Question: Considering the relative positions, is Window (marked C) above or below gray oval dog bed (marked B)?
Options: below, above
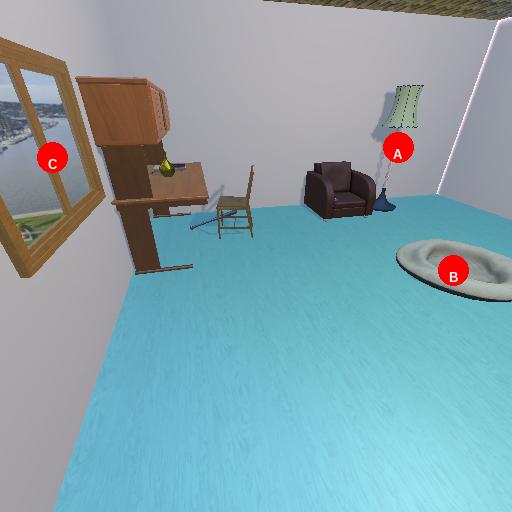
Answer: below